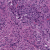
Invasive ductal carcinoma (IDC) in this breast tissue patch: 1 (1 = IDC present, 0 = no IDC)